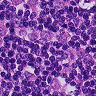
Metastatic tissue present: yes